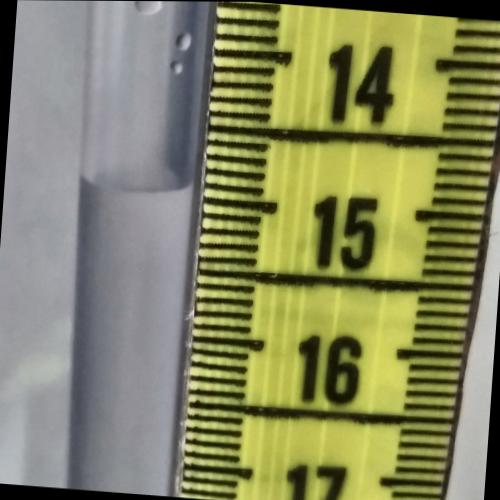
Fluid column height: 14.9 cm